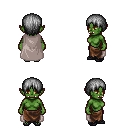
a pixel art fantasy rpg character, female body template, orc, green skin, gray cape, robe skirt, gray plain hairstyle, ghillies, four views (front, back, left, right), 2x2 character sprite sheet, small pixel art, hard edges, no anti-aliasing